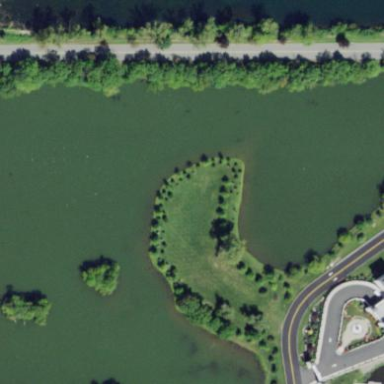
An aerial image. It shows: Lake with natural water.